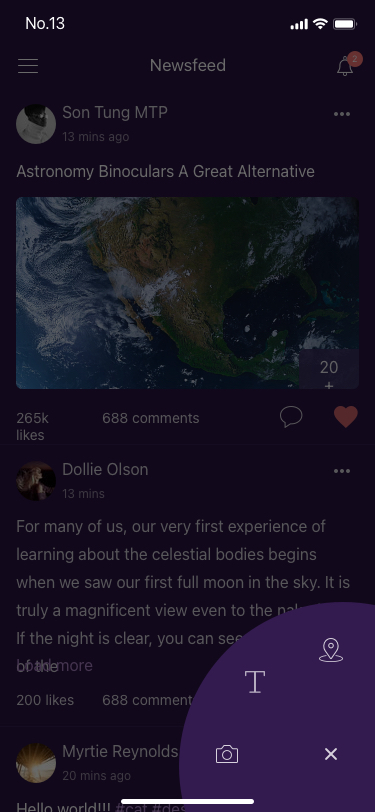
Text in this UI design:
20+
265k likes
688 comments
Astronomy Binoculars A Great Alternative
13 mins ago
Son Tung MTP
200 likes
688 comments
For many of us, our very first experience of learning about the celestial bodies begins when we saw our first full moon in the sky. It is truly a magnificent view even to the naked eye. If the night is clear, you can see amazing detail of the
Load more
13 mins
Dollie Olson
Hello world!!! #cat #destroytheworld
20 mins ago
Myrtie Reynolds